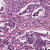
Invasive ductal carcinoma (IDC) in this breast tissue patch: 1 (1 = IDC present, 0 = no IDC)